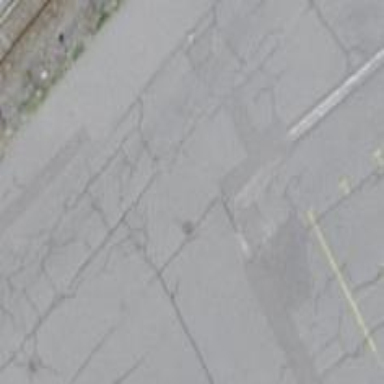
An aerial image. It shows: Road serving as parking aisle.